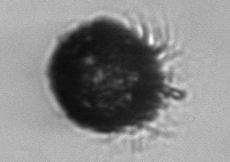
Label: Stenosemella_pacifica